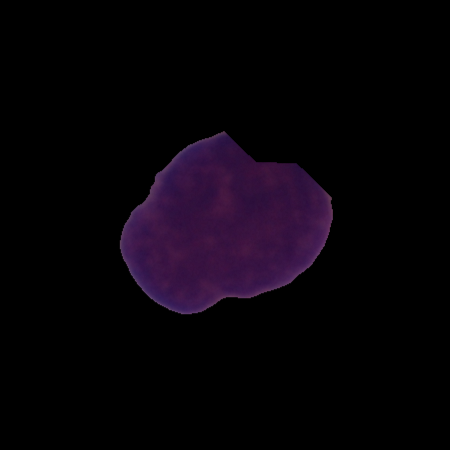
Label: cancer